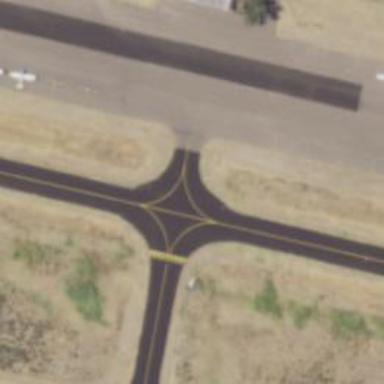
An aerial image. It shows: Taxiway at the airport with asphalt surface.